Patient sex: F
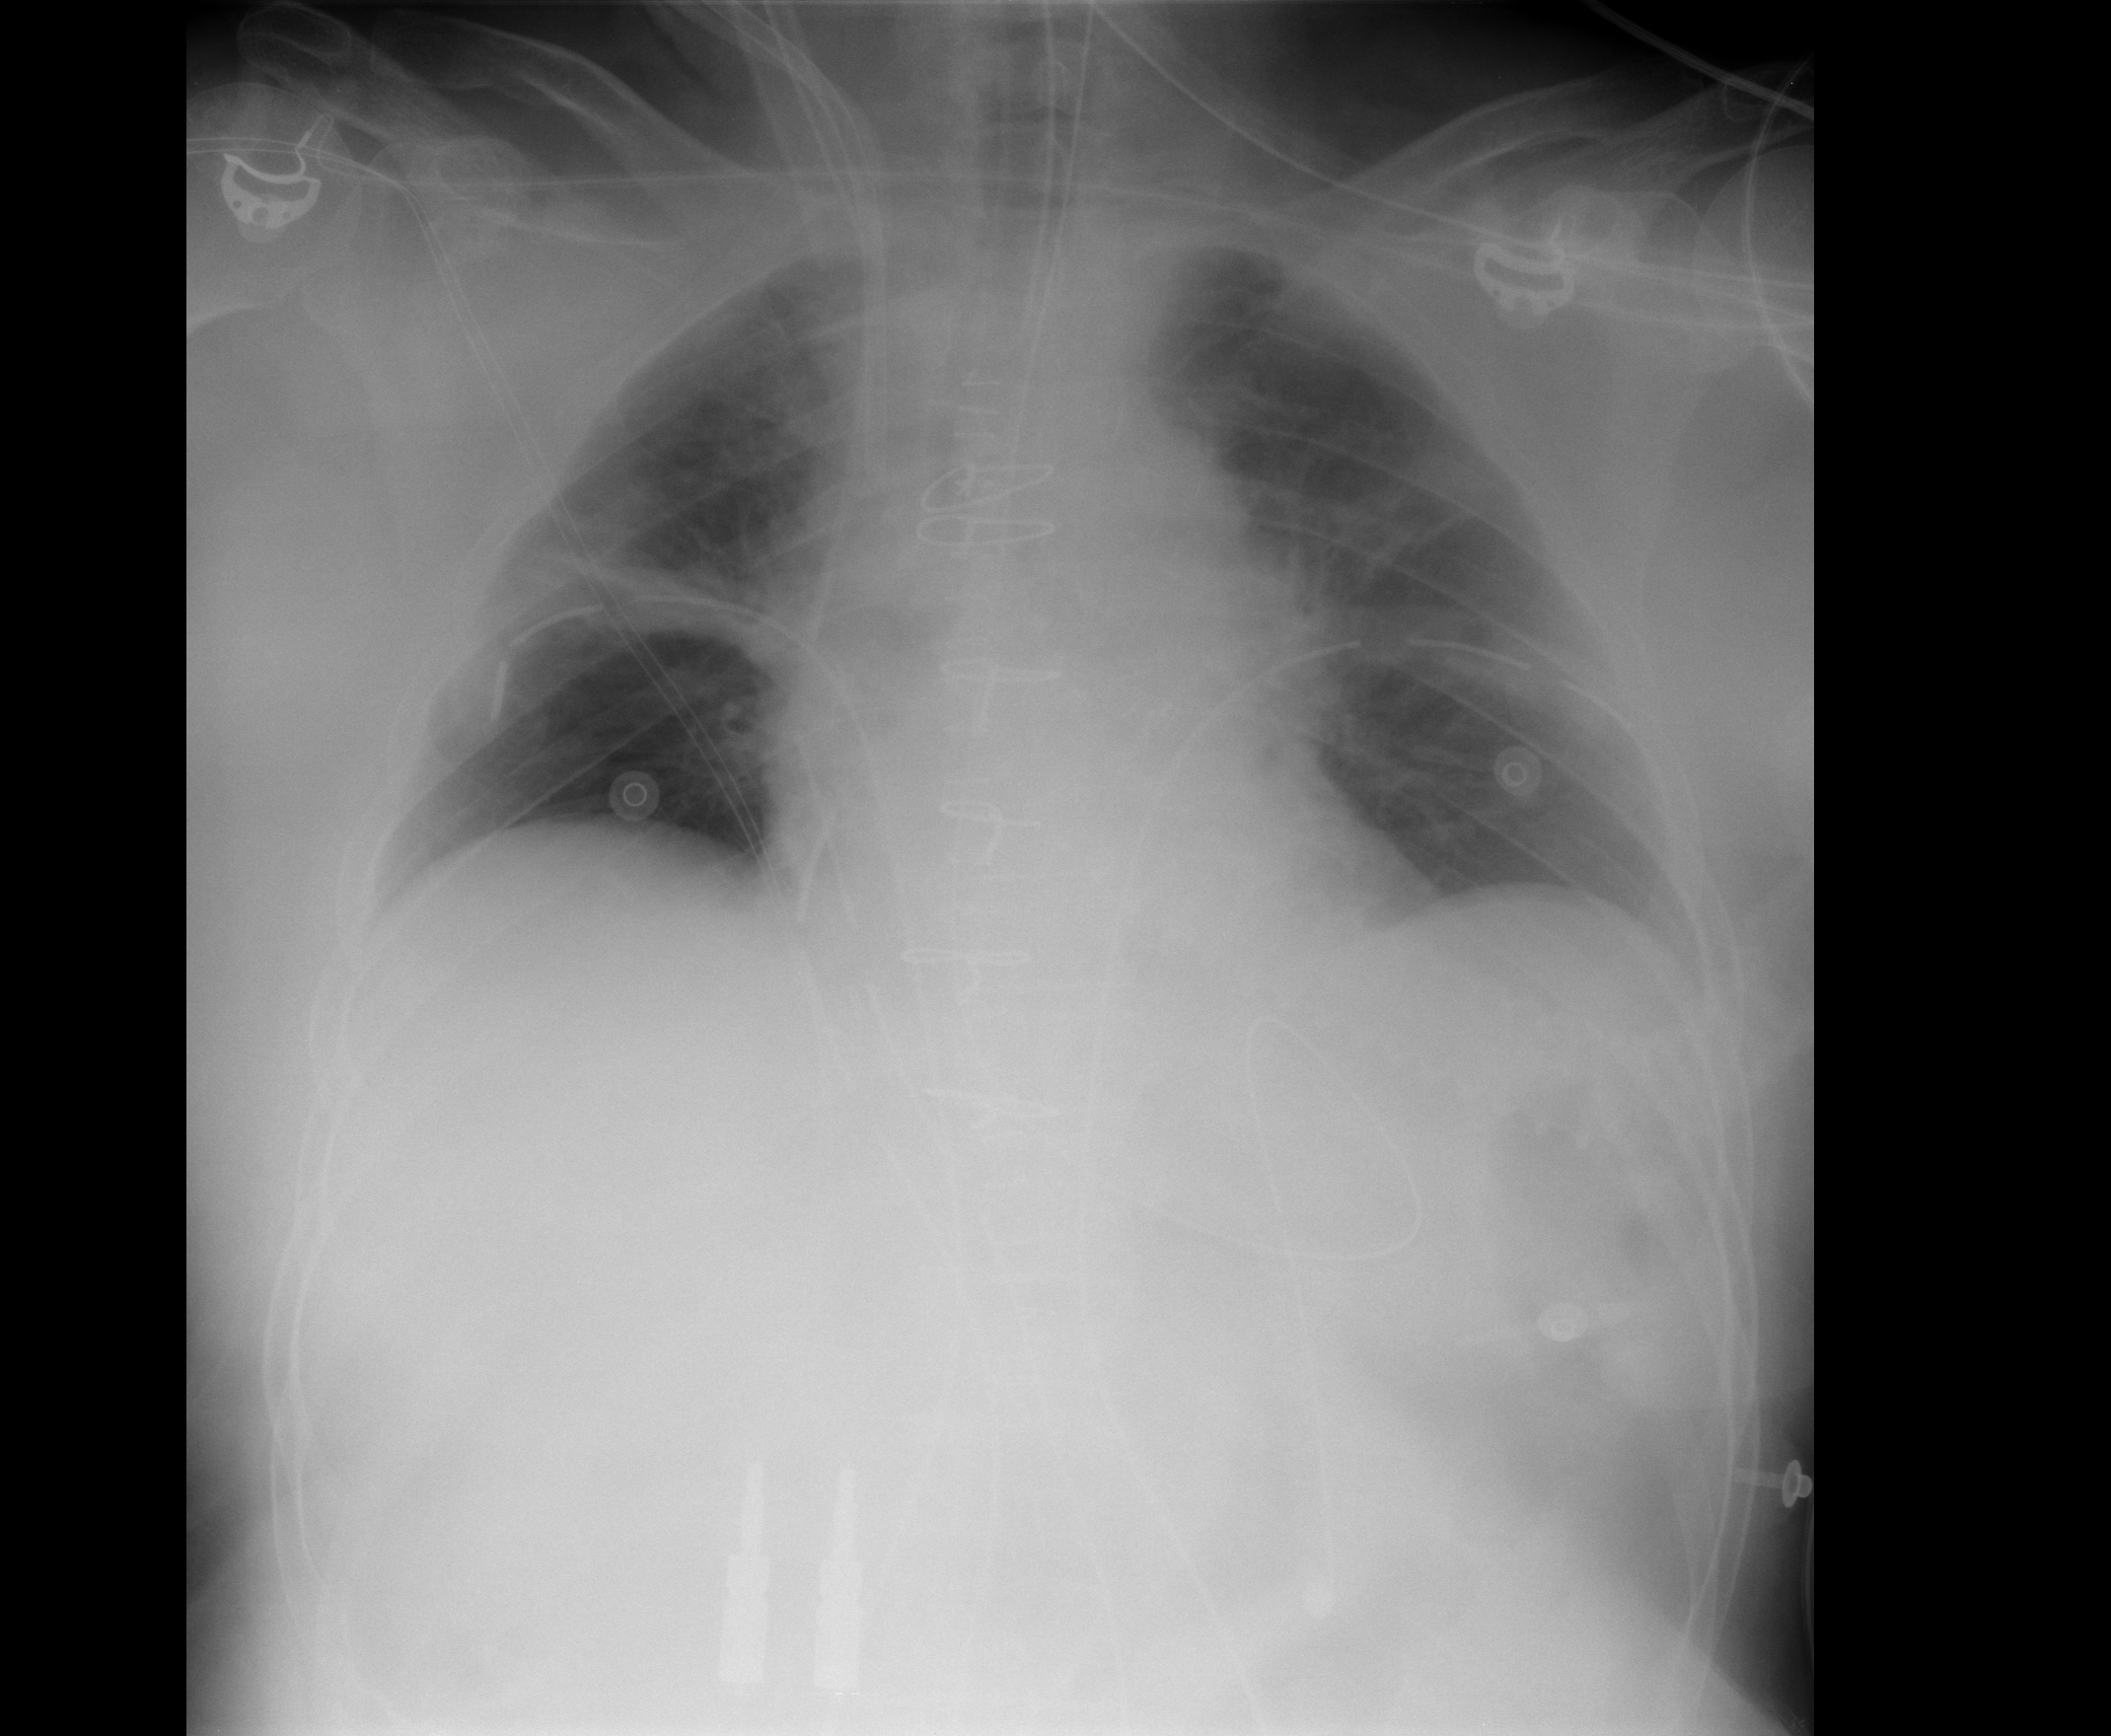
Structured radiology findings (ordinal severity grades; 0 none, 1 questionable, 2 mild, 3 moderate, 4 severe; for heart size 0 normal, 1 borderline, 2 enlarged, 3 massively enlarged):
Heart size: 0
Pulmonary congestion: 0
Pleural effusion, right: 0
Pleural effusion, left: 0
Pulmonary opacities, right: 0
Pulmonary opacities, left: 0
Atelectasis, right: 0
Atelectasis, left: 0